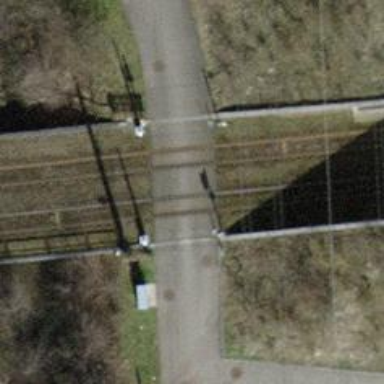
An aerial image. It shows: Tram railway with one electrified contact line.